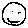
Label: smiley face